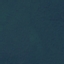
Land use / land cover class: Forest